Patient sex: M
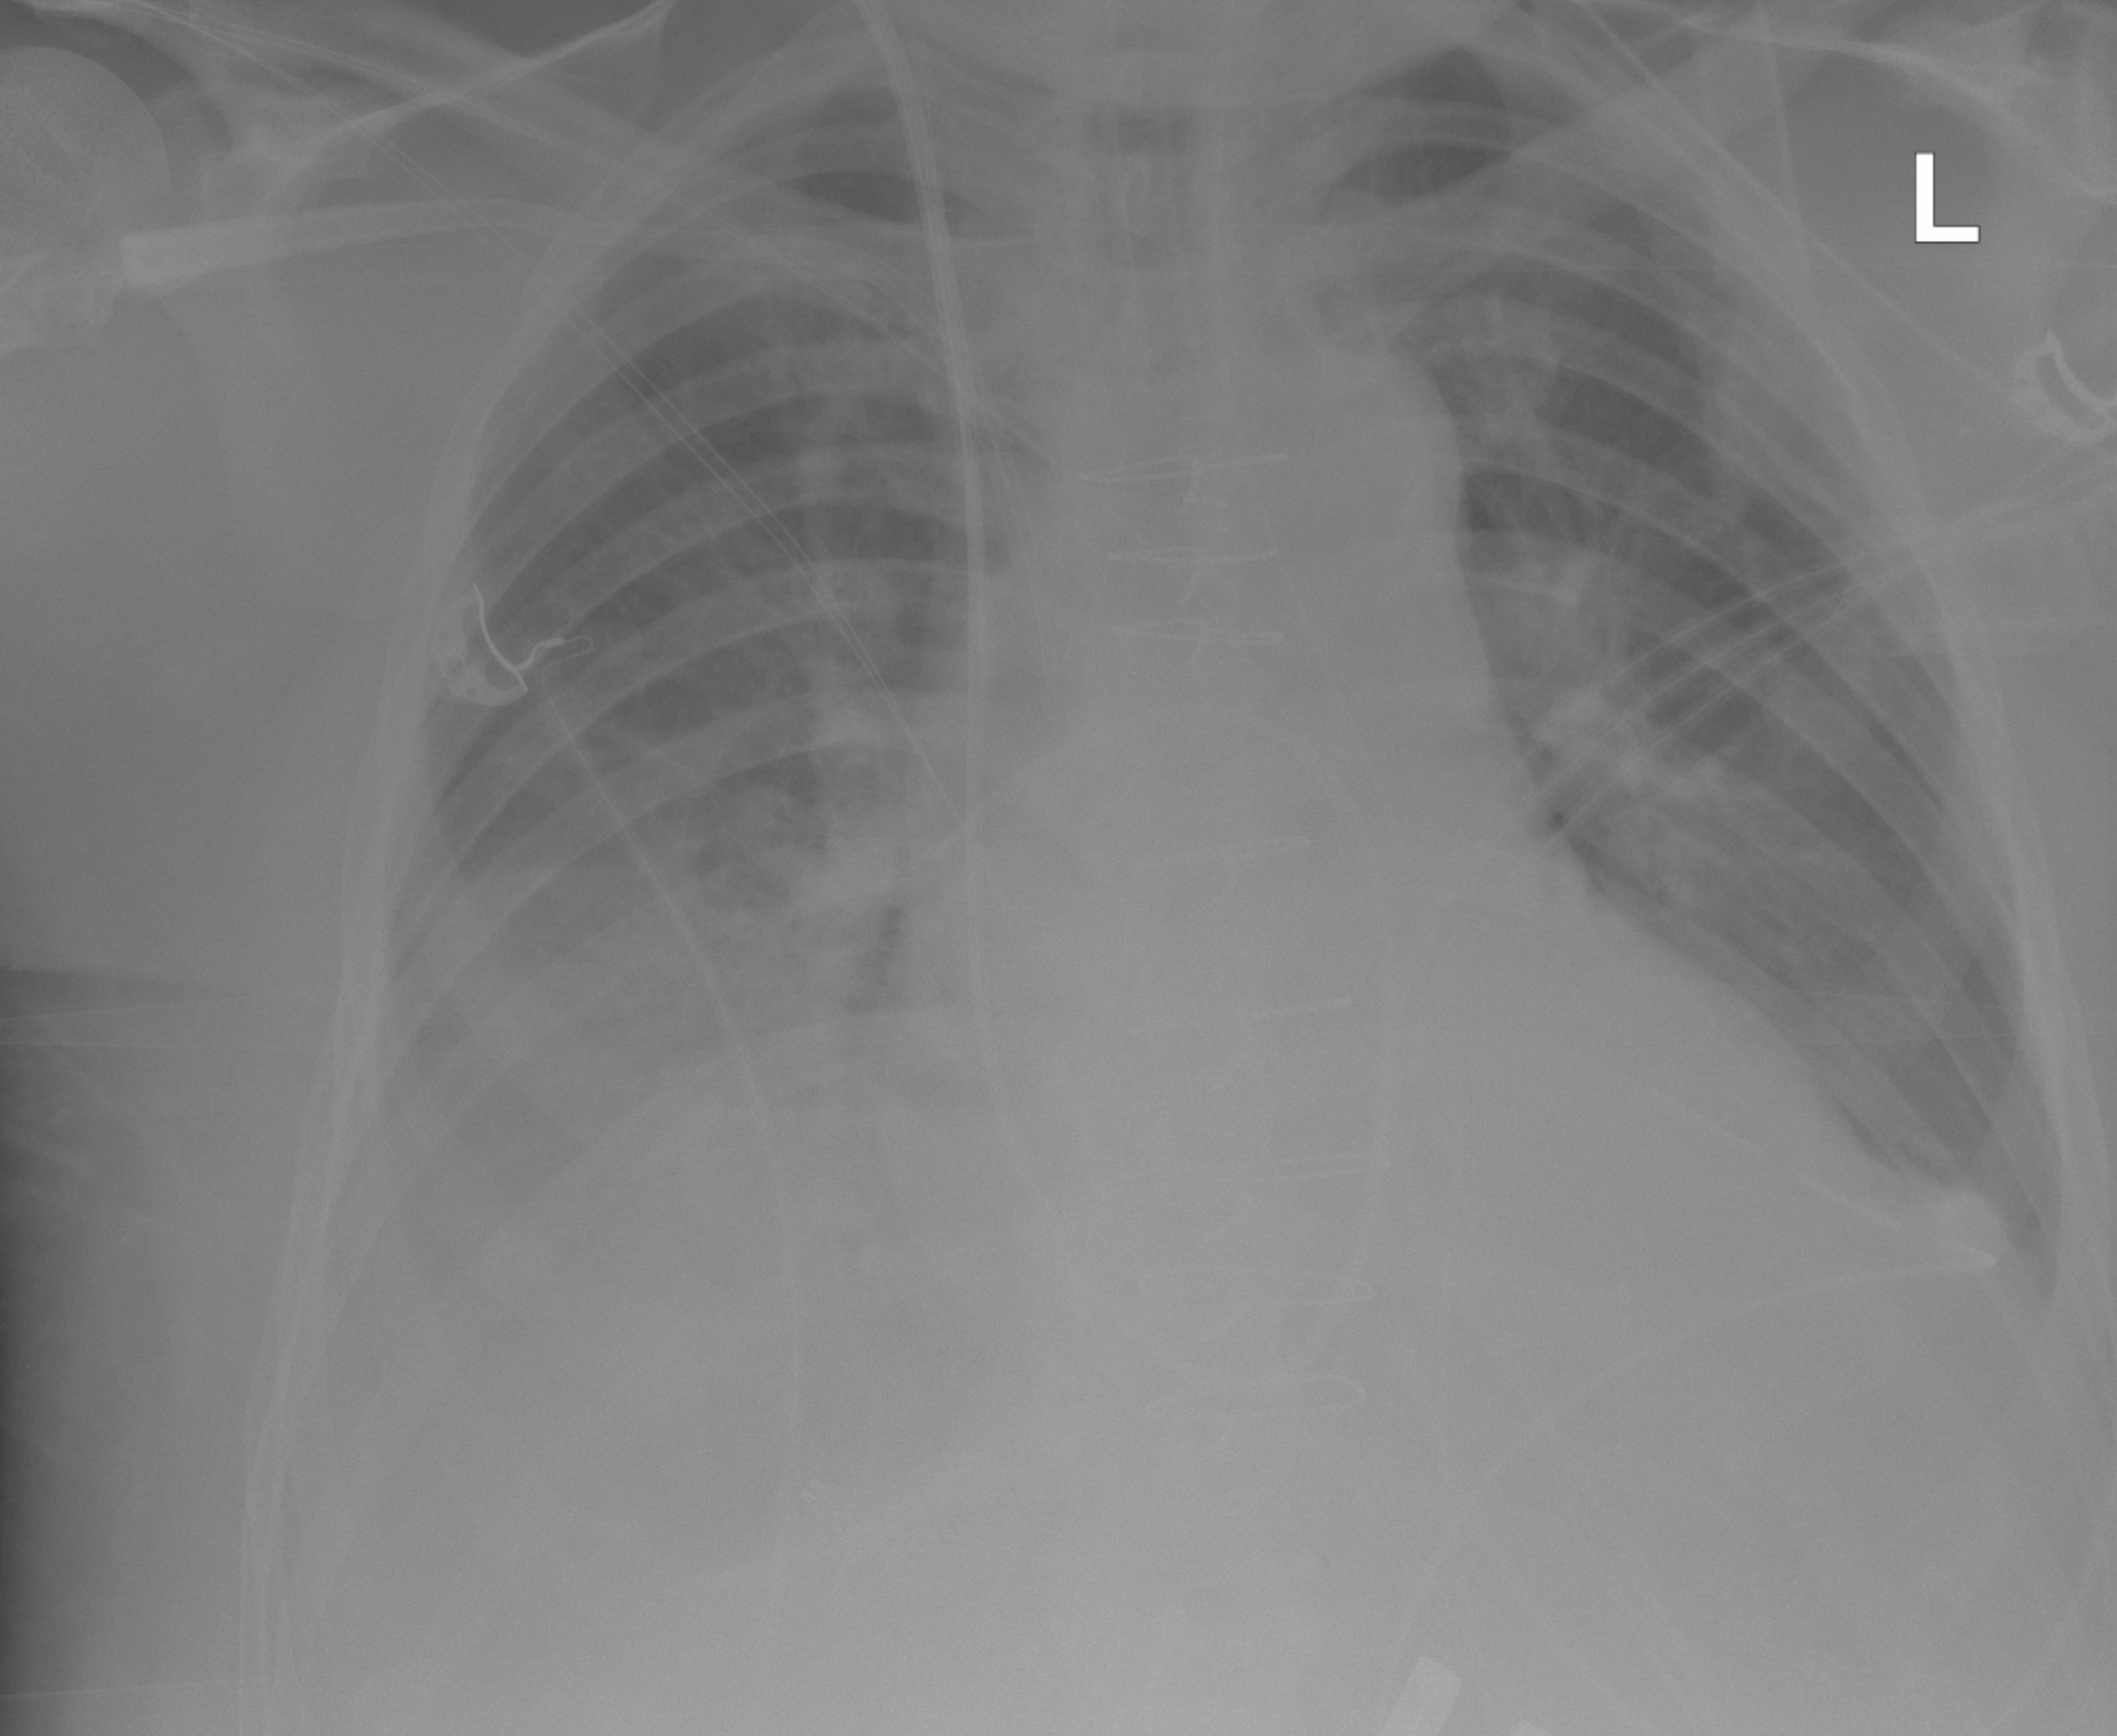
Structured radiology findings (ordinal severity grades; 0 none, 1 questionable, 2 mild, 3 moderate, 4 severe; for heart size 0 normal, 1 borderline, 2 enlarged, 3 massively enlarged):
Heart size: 2
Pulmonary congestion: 1
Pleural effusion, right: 3
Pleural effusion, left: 1
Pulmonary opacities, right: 2
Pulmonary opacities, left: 0
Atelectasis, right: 2
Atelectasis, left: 2